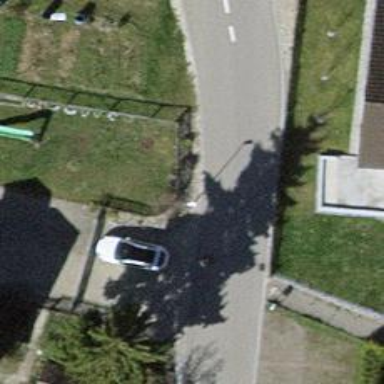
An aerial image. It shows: Smoothly paved residential road.